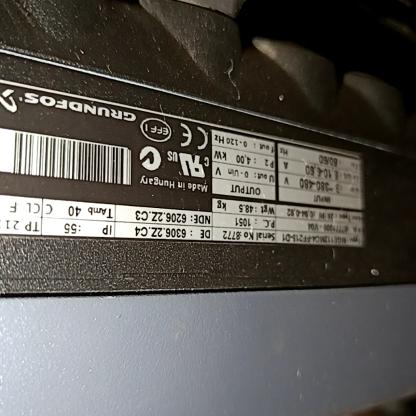
Klasa: tabliczka-znamionowa